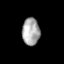
Tissue: skin
Cell type: Epithelial cells
Senescence score: 0.2646
Nuclear area (px): 469
Mean DAPI intensity: 169.866